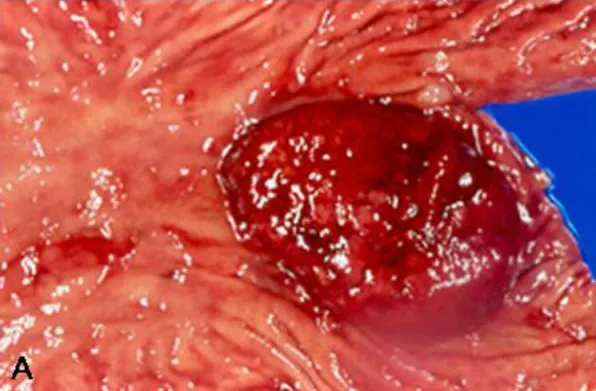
Macroscopic photograph of the tumor. A. Resected stomach reveals huge fungating tumor at the cardia.
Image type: medical_photograph (other_medical_photograph)